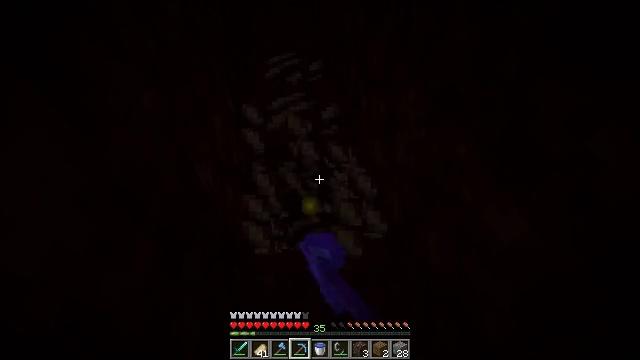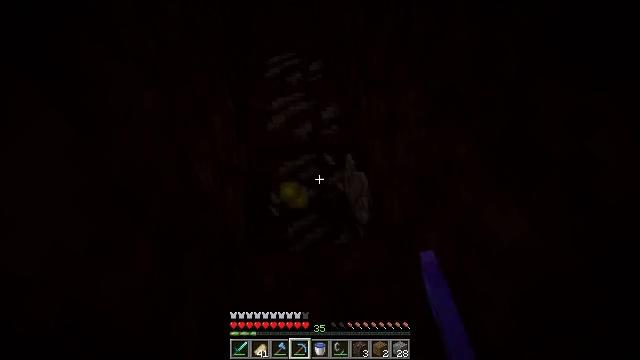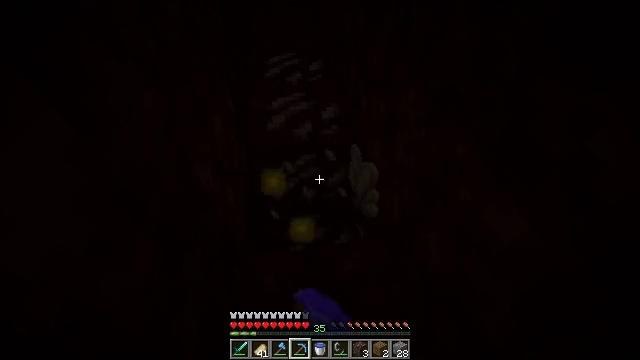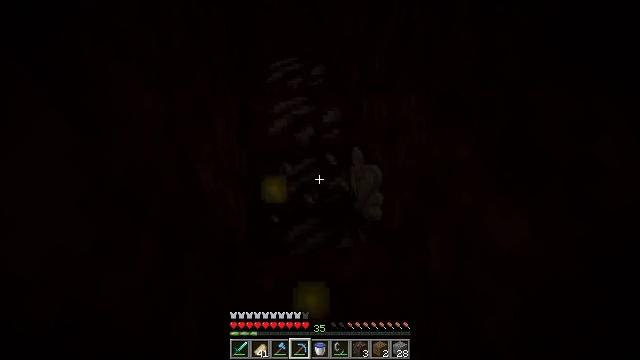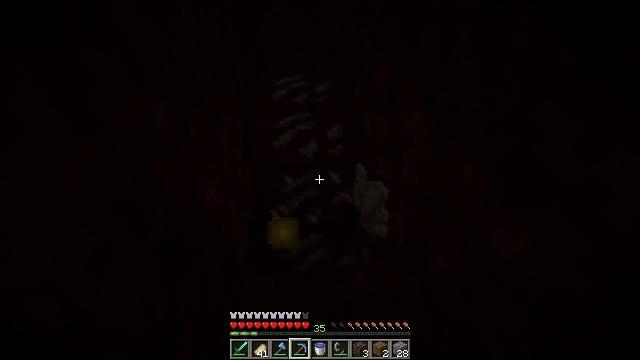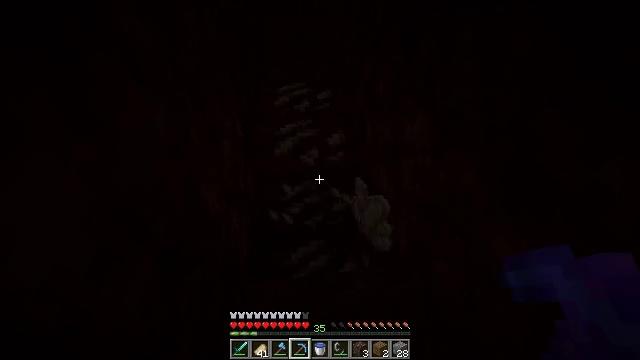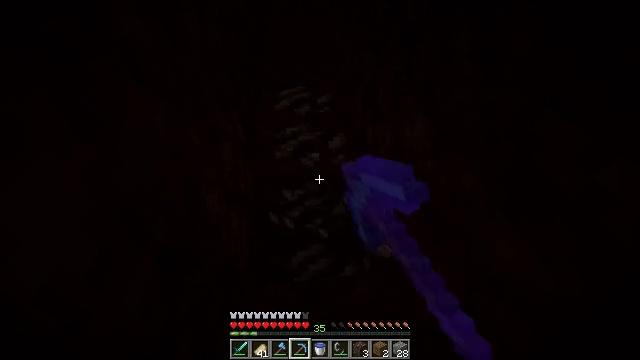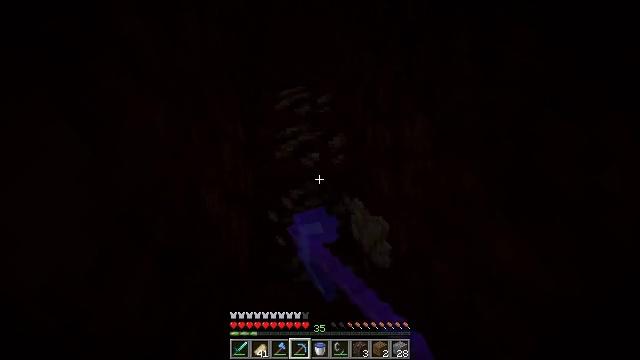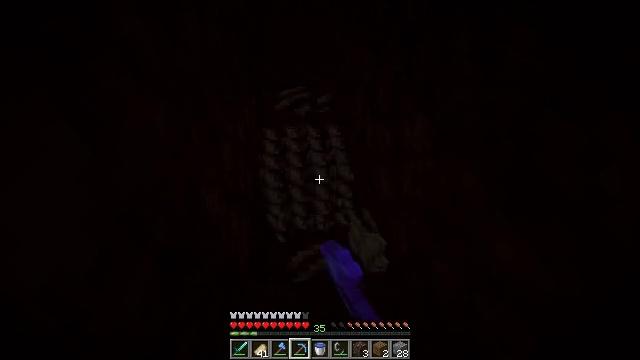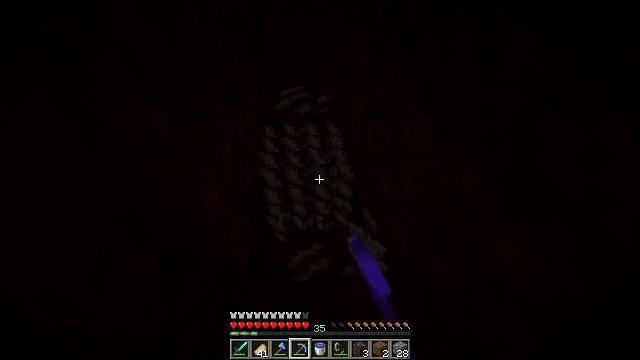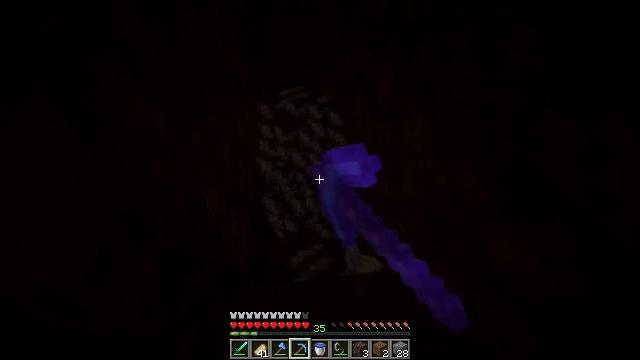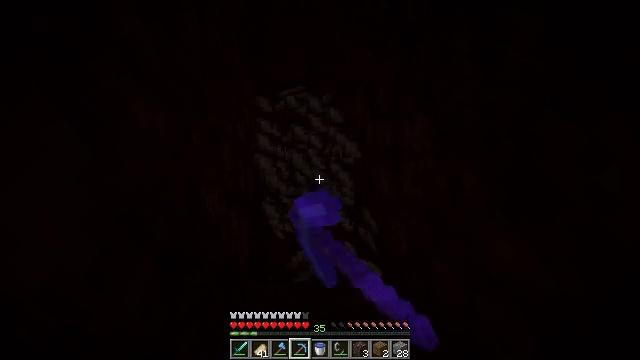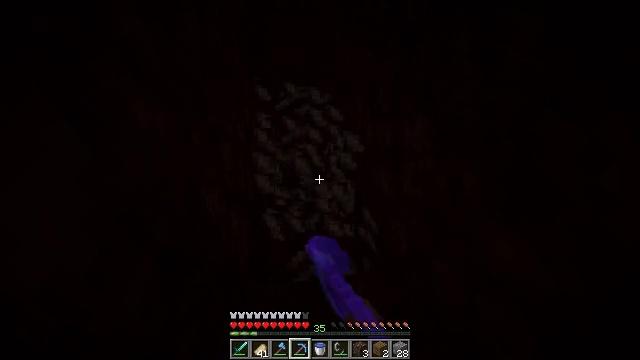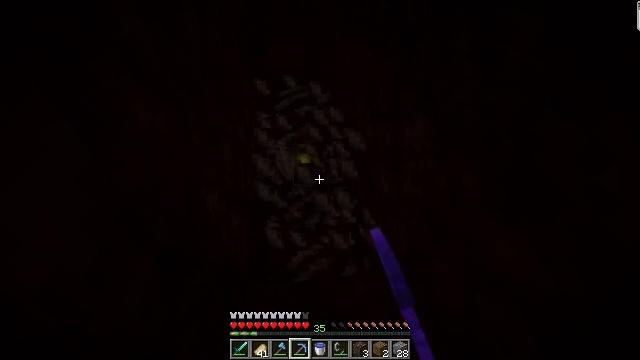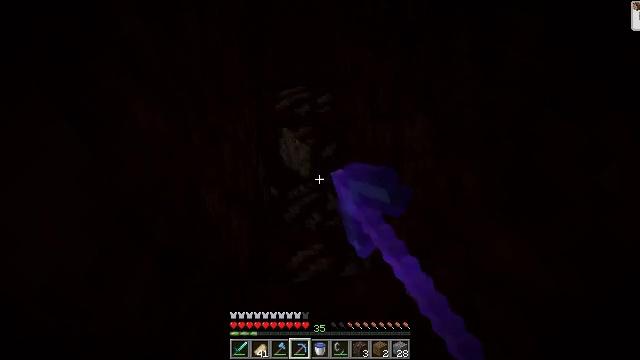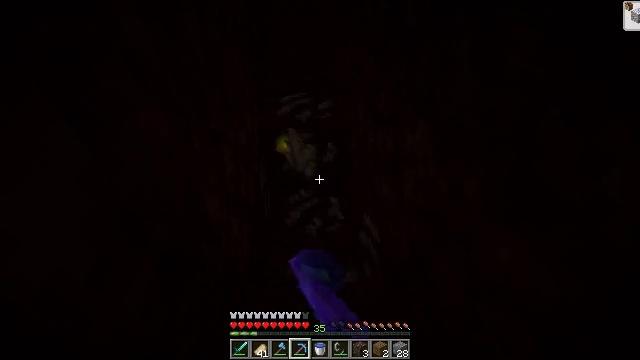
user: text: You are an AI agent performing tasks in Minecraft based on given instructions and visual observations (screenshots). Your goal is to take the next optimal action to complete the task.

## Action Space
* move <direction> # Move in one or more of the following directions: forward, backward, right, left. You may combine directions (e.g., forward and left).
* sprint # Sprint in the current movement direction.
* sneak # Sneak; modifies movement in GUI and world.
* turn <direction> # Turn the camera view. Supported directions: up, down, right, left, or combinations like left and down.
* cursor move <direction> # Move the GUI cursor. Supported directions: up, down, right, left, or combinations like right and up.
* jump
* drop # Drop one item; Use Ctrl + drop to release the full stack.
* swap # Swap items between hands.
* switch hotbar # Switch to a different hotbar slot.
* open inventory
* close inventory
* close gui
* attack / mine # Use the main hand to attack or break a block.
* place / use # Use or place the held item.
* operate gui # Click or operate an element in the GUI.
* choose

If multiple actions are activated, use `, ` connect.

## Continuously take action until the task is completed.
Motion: motion action
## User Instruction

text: Dig up the nether quartz ore.
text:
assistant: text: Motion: attack / mine
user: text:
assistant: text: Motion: attack / mine
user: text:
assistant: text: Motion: attack / mine
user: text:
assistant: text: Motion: turn left and up, attack / mine
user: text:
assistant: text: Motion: turn up, attack / mine
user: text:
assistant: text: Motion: attack / mine
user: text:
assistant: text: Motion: attack / mine
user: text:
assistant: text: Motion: attack / mine
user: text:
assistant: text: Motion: attack / mine
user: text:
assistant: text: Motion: attack / mine
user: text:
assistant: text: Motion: attack / mine
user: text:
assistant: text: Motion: attack / mine
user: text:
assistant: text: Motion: attack / mine
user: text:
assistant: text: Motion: attack / mine
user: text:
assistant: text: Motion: turn up, attack / mine
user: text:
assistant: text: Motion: move forward, turn up, attack / mine
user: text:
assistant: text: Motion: move forward, turn up, attack / mine
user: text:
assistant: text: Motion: move forward, attack / mine
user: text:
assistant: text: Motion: attack / mine
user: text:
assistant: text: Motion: attack / mine
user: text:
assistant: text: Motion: attack / mine
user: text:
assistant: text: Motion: attack / mine
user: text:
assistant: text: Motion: attack / mine
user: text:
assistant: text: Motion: attack / mine
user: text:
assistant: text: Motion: attack / mine
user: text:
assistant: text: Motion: attack / mine
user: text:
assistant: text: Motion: attack / mine